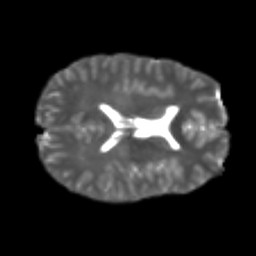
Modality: T2w
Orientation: axial
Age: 21
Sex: male
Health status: healthy
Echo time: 0.074 s